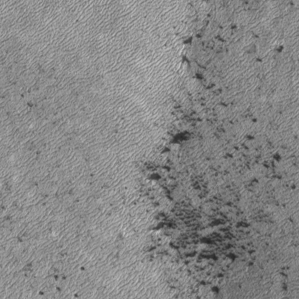
Label: frost